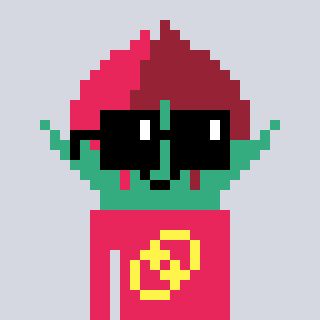
a pixel art character with square black sunglasses, a rosebud-shaped head and a redpinkish-colored body on a cool background